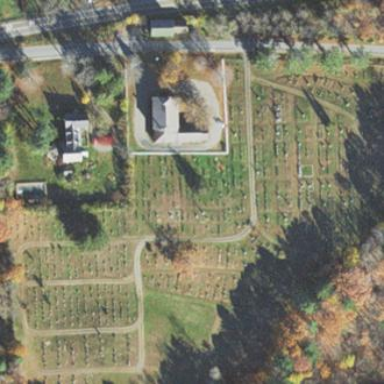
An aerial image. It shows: Cemetery.